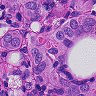
Metastatic tissue present: yes